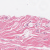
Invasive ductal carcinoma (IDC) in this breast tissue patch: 0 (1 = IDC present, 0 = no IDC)